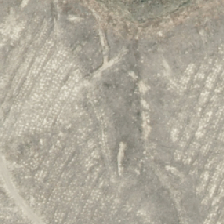
Land cover: harvested_forest